Question: I'm working on a project with Visual Studio 2010 Asp.Net MVC4 and jqGrid.
when deploying the autocomplete and the user selects a value I need to copy a value to another cell as I can do to solve this problem? I attached a image and code.

this is my code, the autocomplete works, How I can copy a value to another cell from autocomplete?
'''
jQuery(document).ready(function () {
var lastSelection;
jQuery("#tbFacturaCompra").jqGrid({
url: '@Url.Action("DatosFacturaCompra", "raFacturaCompra", new { area = "Operacion" })',
editurl: '@Url.Action("DatosFacturaCompraABM", "raFacturaCompra", new { area = "Operacion" })',
datatype: 'json',
mtype: 'POST',
postData: { IdOrden: IdOrden, ParTipoOrden: ParTipoOrden },
colNames: ['Del', 'Nit', 'Factura', 'Autorizacion', '', 'Cod. Control', 'Fecha', 'Importe', 'Estado', '', ''],
colModel:
[
{ name: 'ac', width: 15, formatter: 'actions', formatoptions: { keys: true, editformbutton: false, delbutton: true, editbutton: false} },
{ name: 'ofc_nit', index: 'ofc_nit', align: 'right', width: '50', editable: true, edittype: 'text',
editoptions: {
value : '',
dataInit: function (elem) {
value: ListarProveedores(elem);
}
}
},
{ name: 'ofc_nrofac', index: 'ofc_nrofac', align: 'right', width: '50', editable: true, edittype: 'text', editoptions: { style: "text-transform: uppercase"} },
{ name: 'ofc_autorizacion', index: 'ofc_autorizacion', align: 'right', width: '50', editable: true, edittype: 'text', editoptions: { style: "text-transform: uppercase"} },
{ name: 'ofc_alfanumerico', index: 'ofc_alfanumerico', editable: false, edittype: 'text', hidden: true },
{ name: 'ofc_codigocontrol', index: 'ofc_codigocontrol', align: 'right', width: '50', editable: true, edittype: 'text', editoptions: { style: "text-transform: uppercase"} },
{ name: 'ofc_fechafactura', index: 'ofc_fechafactura', align: 'center', width: '30', editable: true, formatter: 'date', formatoptions: { srcformat: "d-m-Y", newformat: "d/m/Y"} },
{ name: 'ofc_importe', index: 'ofc_importe', align: 'right', width: '25', editable: true, formatter: 'number', formatoptions: { decimalPlaces: 2} },
{ name: 'ofc_parestadofaccom', index: 'ofc_parestadofaccom', width: '20', editable: true, edittype: "select", editoptions: { value: "V:V;F:F"} },
{ name: 'ofc_partipoorden', index: 'ofc_partipoorden', editable: true, edittype: 'text', hidden: true },
{ name: 'ofc_idordenpago', index: 'ofc_idordenpago', editable: true, edittype: 'text', hidden: true }
],
pager: '#pg_tbFacturaCompra',
rowNum: 15,
rowList: [15, 30, 45],
sortname: 'ofc_fechafactura',
sortorder: 'desc',
viewrecords: true,
rownumbers: true,
imgpath: '/content/themes/base/images',
multiselect: false,
height: 170,
width: 700,
footerrow: true,
grid: true,
toolbar: [true, "top"],
loadComplete: function (data) {
var id = $.jgrid.randId();
var $grid = $('#tbFacturaCompra');
var mydata = [{ ofc_nit: "", ofc_nrofac: "", ofc_autorizacion: "", ofc_alfanumerico: "-.-", ofc_codigocontrol: "", ofc_fechafactura: FechaServ, ofc_importe: "0.0", ofc_parestadofaccom: "V", ofc_partipoorden: ParTipoOrden, ofc_idordenpago: IdOrden}];
$grid.jqGrid('addRowData', id, mydata[0], "first");
$grid.jqGrid("editRow", id, true, '', '', '', '', reload);
}});
});
'''
Oleg this is code that contains Jquery UI Autocomplete:
In the return the value "Autorizacion" is in the autocomplete function "ListaProveedores" the value of "Autorizacion" item.id
This form is for fast filling of bills (taxes)
The grid is not from the searching toolbar. When select value from autocomplete how I can copy id: item.ofr_ultimaauto to column "Autorizacion"?
> '''
function getData(request, response) {
$.ajax({
url: '@Url.Action("BuscaRazonSocial", "raFacturaCompra", new { area = "Operacion" })',
type: 'GET',
dataType: 'json',
data: { term: request.term, maxResult: 20 },
success: function (data) {
response($.map(data, function (item) {
return { label: item.ofr_nit, value: item.ofr_nit, id: item.ofr_ultimaauto, desc: item.ofr_razon };
}))
}
});
}
function ListarProveedores(elem) {
$(elem).autocomplete({
source: getData,
minLength: 5,
autosearch: true,
select: function (event, ui) {
$(elem).val(ui.item.value);
$(elem).focus().trigger({ type: 'keypress', charCode: 13 });
}
}).data("ui-autocomplete")._renderItem = function (ul, item) {
return $("<li>")
.append("<a class='ui-menu-item-titulo'><strong>" + item.label + "<br>" + item.desc + " - </strong>" + item.id + "</a>")
.appendTo(ul);
};
}
'''
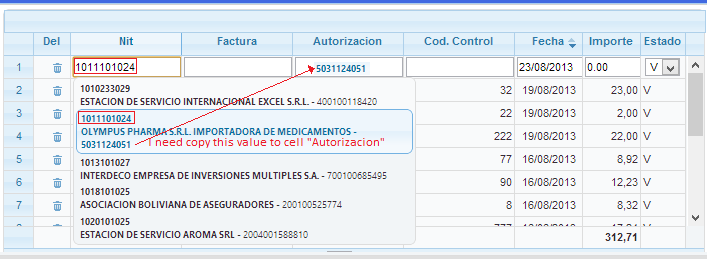
Answer: The code which you posted don't contains any call of jQuery UI Autocomplete. So I can't point you exact place of the code which you can extent. Nevertheless I try to explain what you can do. Typically one call '$(elem).autocomplete' inside of 'dataInit'. jQuery UI Autocomplete supports 'select' callback (see <URL> then you can find the same properties in 'ui.item'. It can simplify your code. I hope you understand what I mean.
: I see that the line above of the grid is not from the searching toolbar, but from inline editing. You use 'var id = $.jgrid.randId();' as the id of the first row. So the id of the input field will be has 'id + "_ofc_autorizacion"' instead of '"gs_ofc_autorizacion"'.